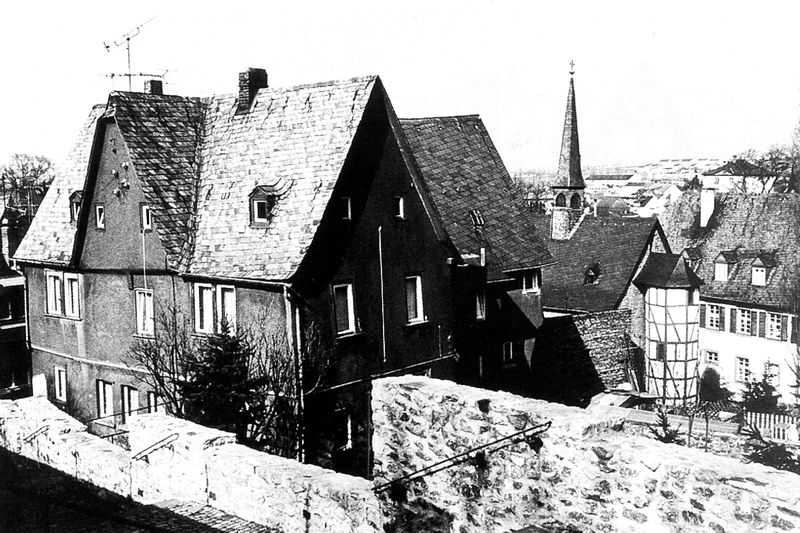
Titel: Limburg a.d. Lahn, Haus Römer 1
Standort: Limburg a.d. Lahn (EU - D - H)
Schlagwörter: baum, kirchturm, stadt, fenster, schwarz, weiss, ausblick, dach, gebäude, haus, häuser, kirche, schornstein, turm, deutschland, ort, dorf, dächer, giebel, mauer, ziegel, winter, rundbogen, foto, fotografie, photographie, türme, schwarzweiss, photo, schiefer, apsis, kapelle, fachwerk, gaupen, schindel, antenne, satteldach, gaupe, dachreiter, überblick, schieffer, dachächer